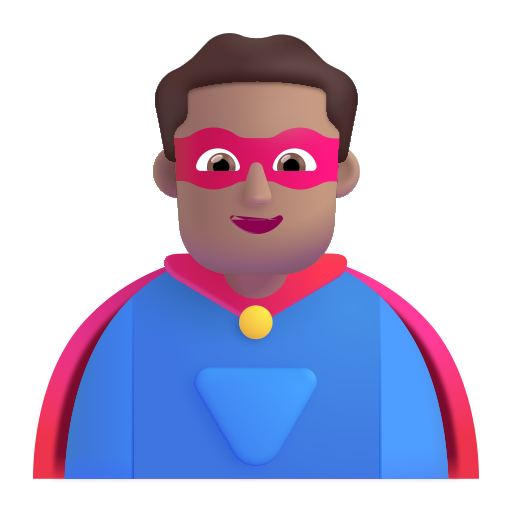
man superhero color